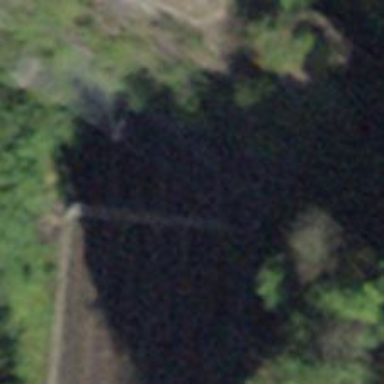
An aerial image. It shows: Railway tunnel with overhead electrified contact lines.